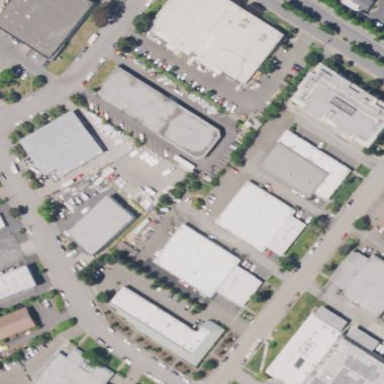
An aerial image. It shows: Commercial area.